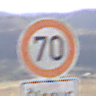
Verkehrszeichen: Geschwindigkeit70
Zusatzzeichen unten: HinweiseAufGefahrenDurchVerbaleAngabe1
Umgebung: Outdoor, Nature
Tageszeit: MorningAfternoon
Wetter: PartlyCloudy
Licht: Natural
Jahreszeit: NotSpecified
Kontrast: HighContrast